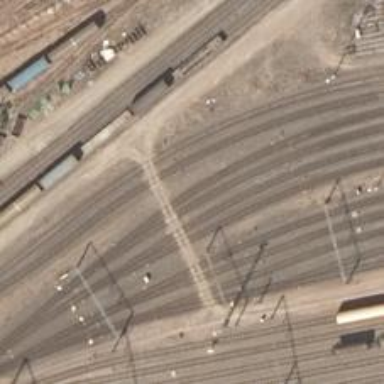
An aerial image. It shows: Railway signal.